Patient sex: F
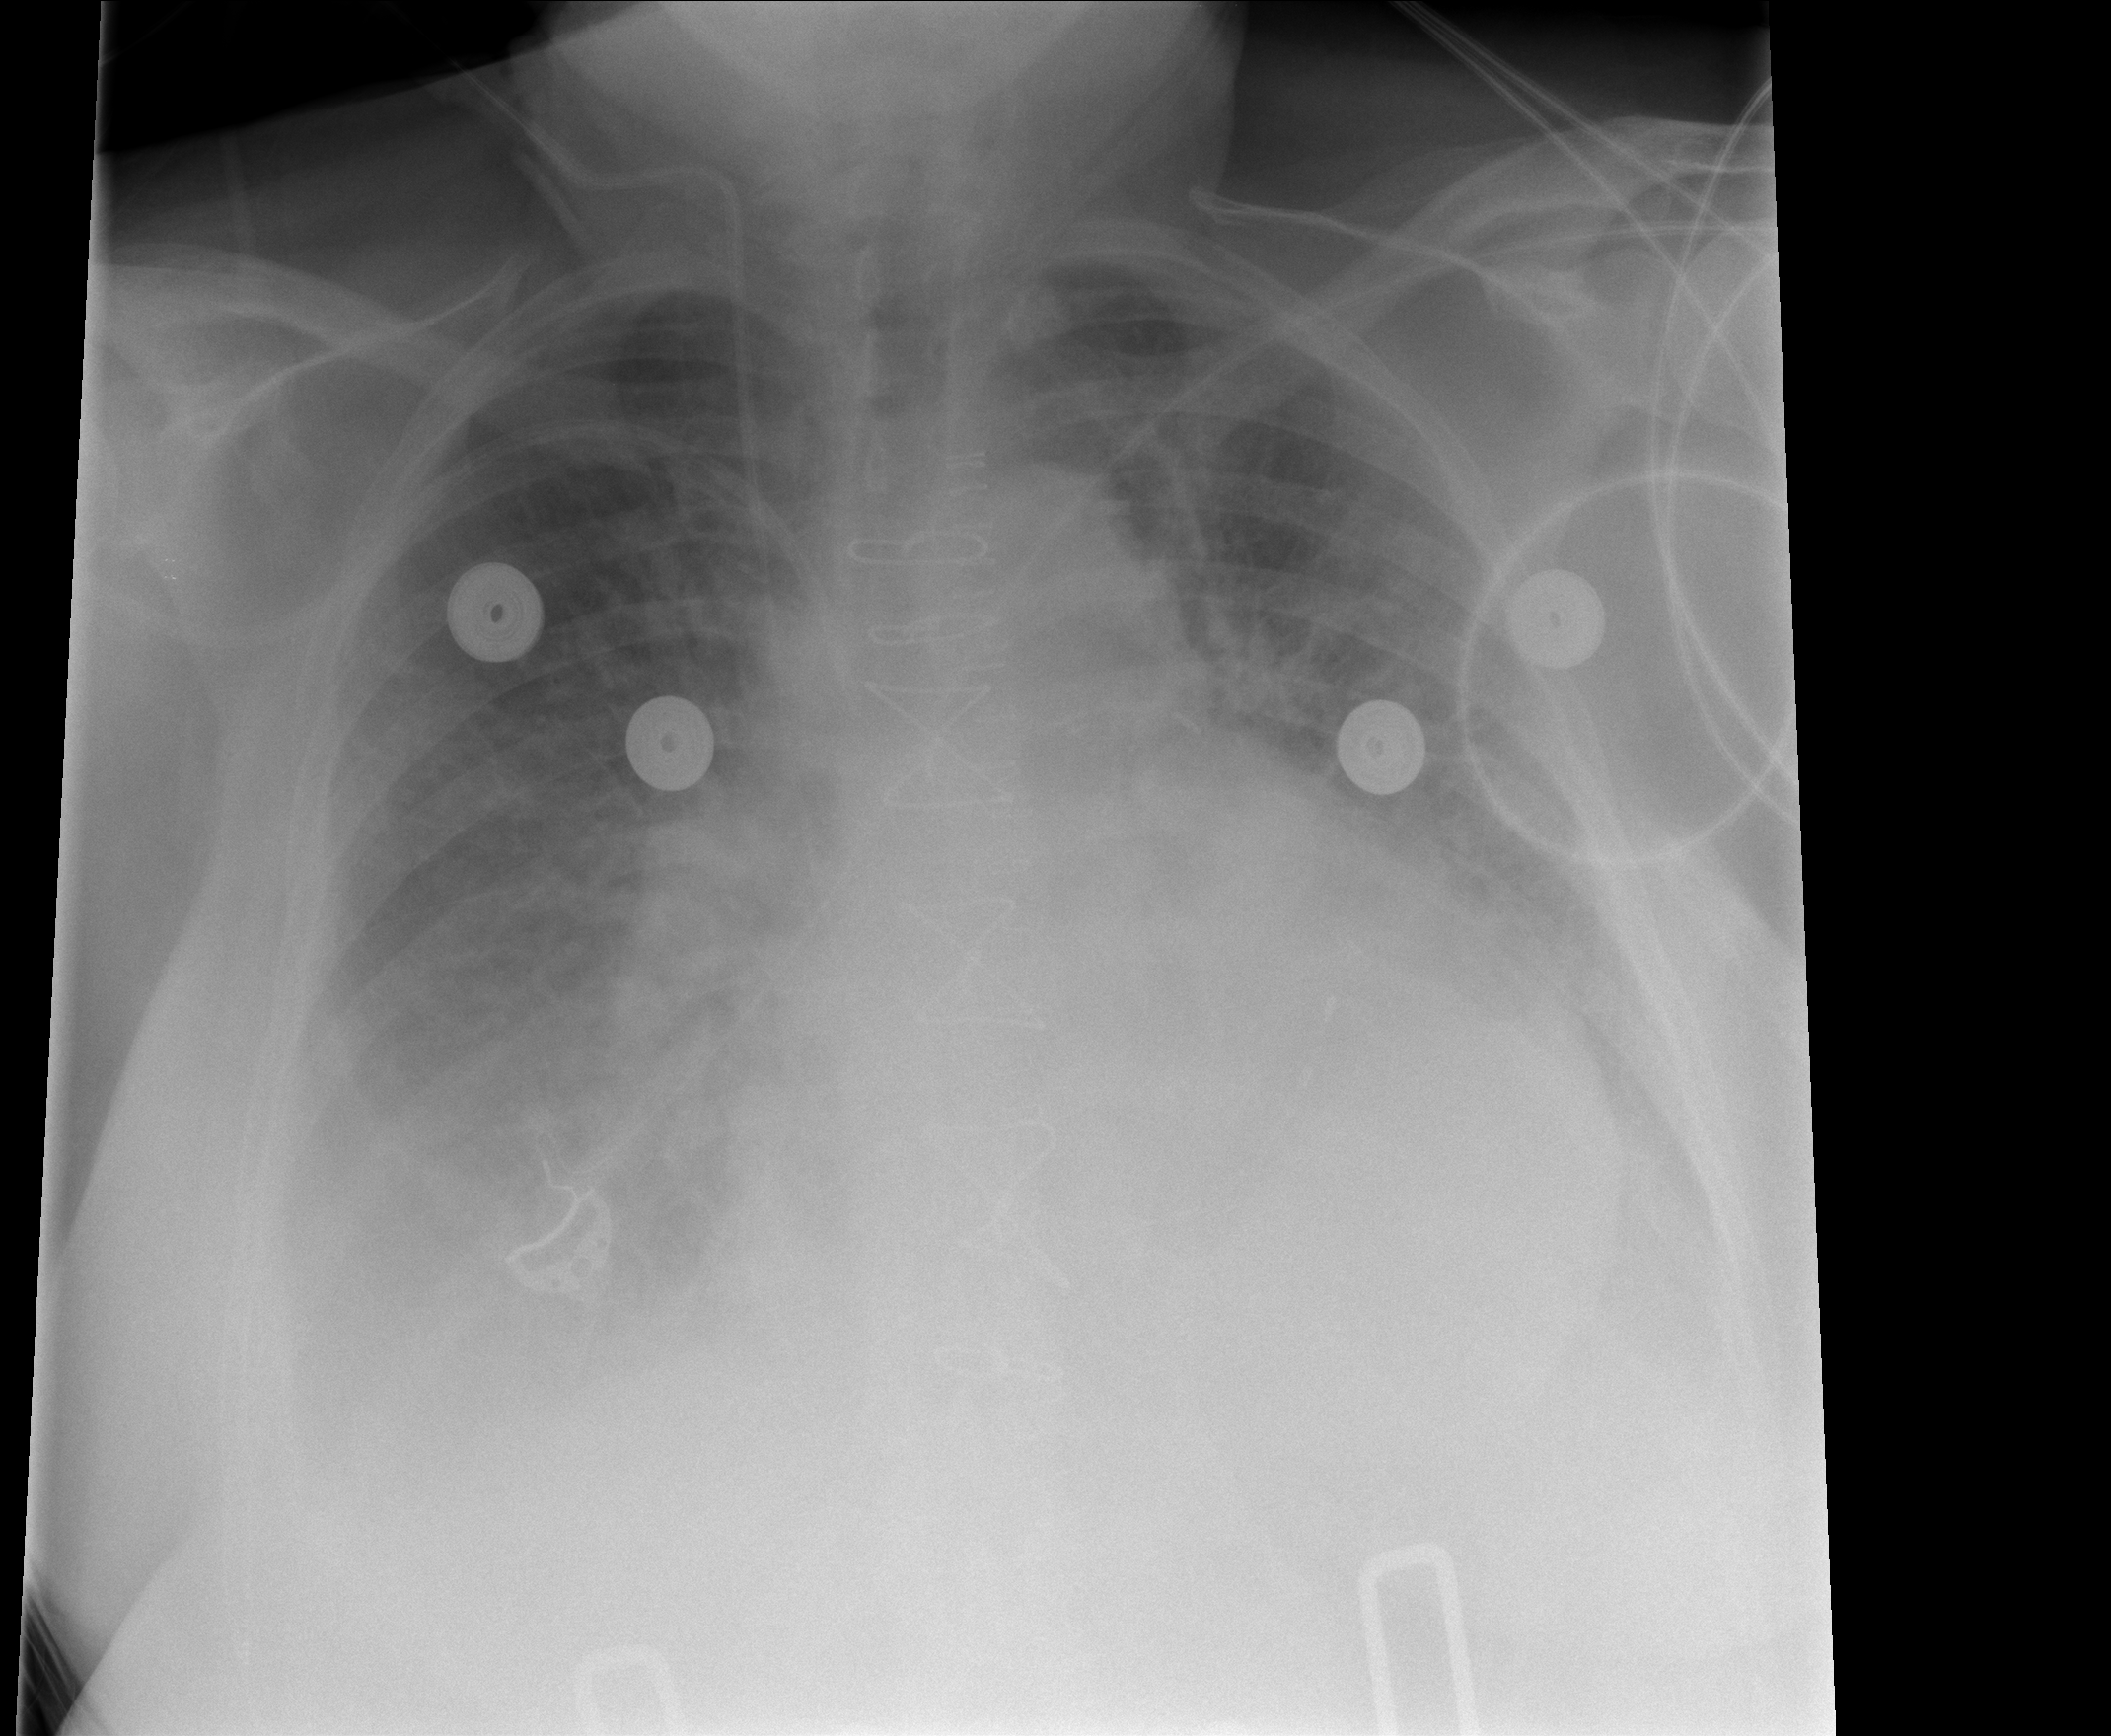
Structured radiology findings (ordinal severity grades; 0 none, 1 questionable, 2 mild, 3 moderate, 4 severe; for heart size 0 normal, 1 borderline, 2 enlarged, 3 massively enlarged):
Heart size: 3
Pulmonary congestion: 3
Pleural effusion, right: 2
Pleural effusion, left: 2
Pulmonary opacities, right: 2
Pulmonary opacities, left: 2
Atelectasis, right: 2
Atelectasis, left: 2